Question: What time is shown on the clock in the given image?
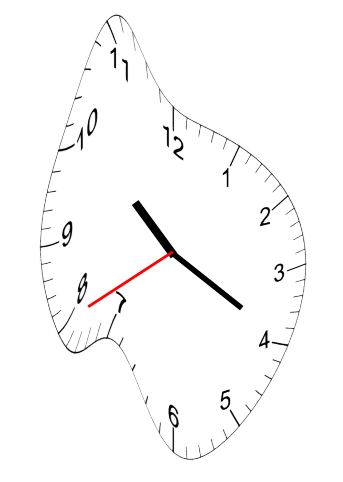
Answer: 10:19:40